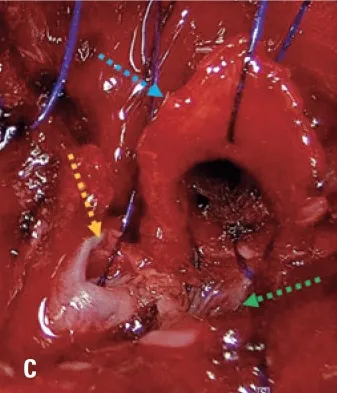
The white arrow indicates the stenosis where the horizontal transection was made; (C) Image after horizontal transection.
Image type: endoscopy (gi_endoscopy)